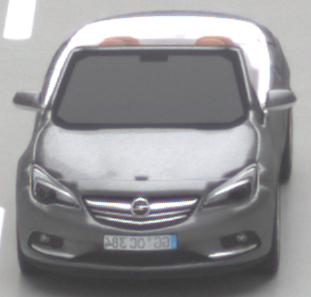
Make: Opel
Model: Cascada 1.4 Turbo
Detailed model: Cascada
Model produced from: 2013/03
Model produced until: 2015/01
Doors: 2
Color: gray
Road condition: wet road
Daytime: midday
Contrast: low contrast